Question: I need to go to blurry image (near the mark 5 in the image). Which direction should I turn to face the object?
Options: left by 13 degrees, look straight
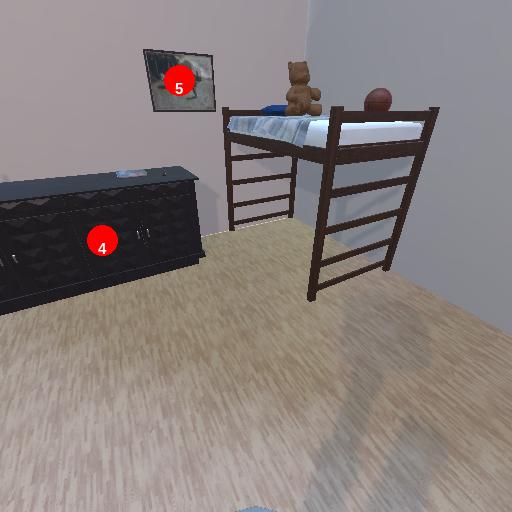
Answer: left by 13 degrees